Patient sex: F
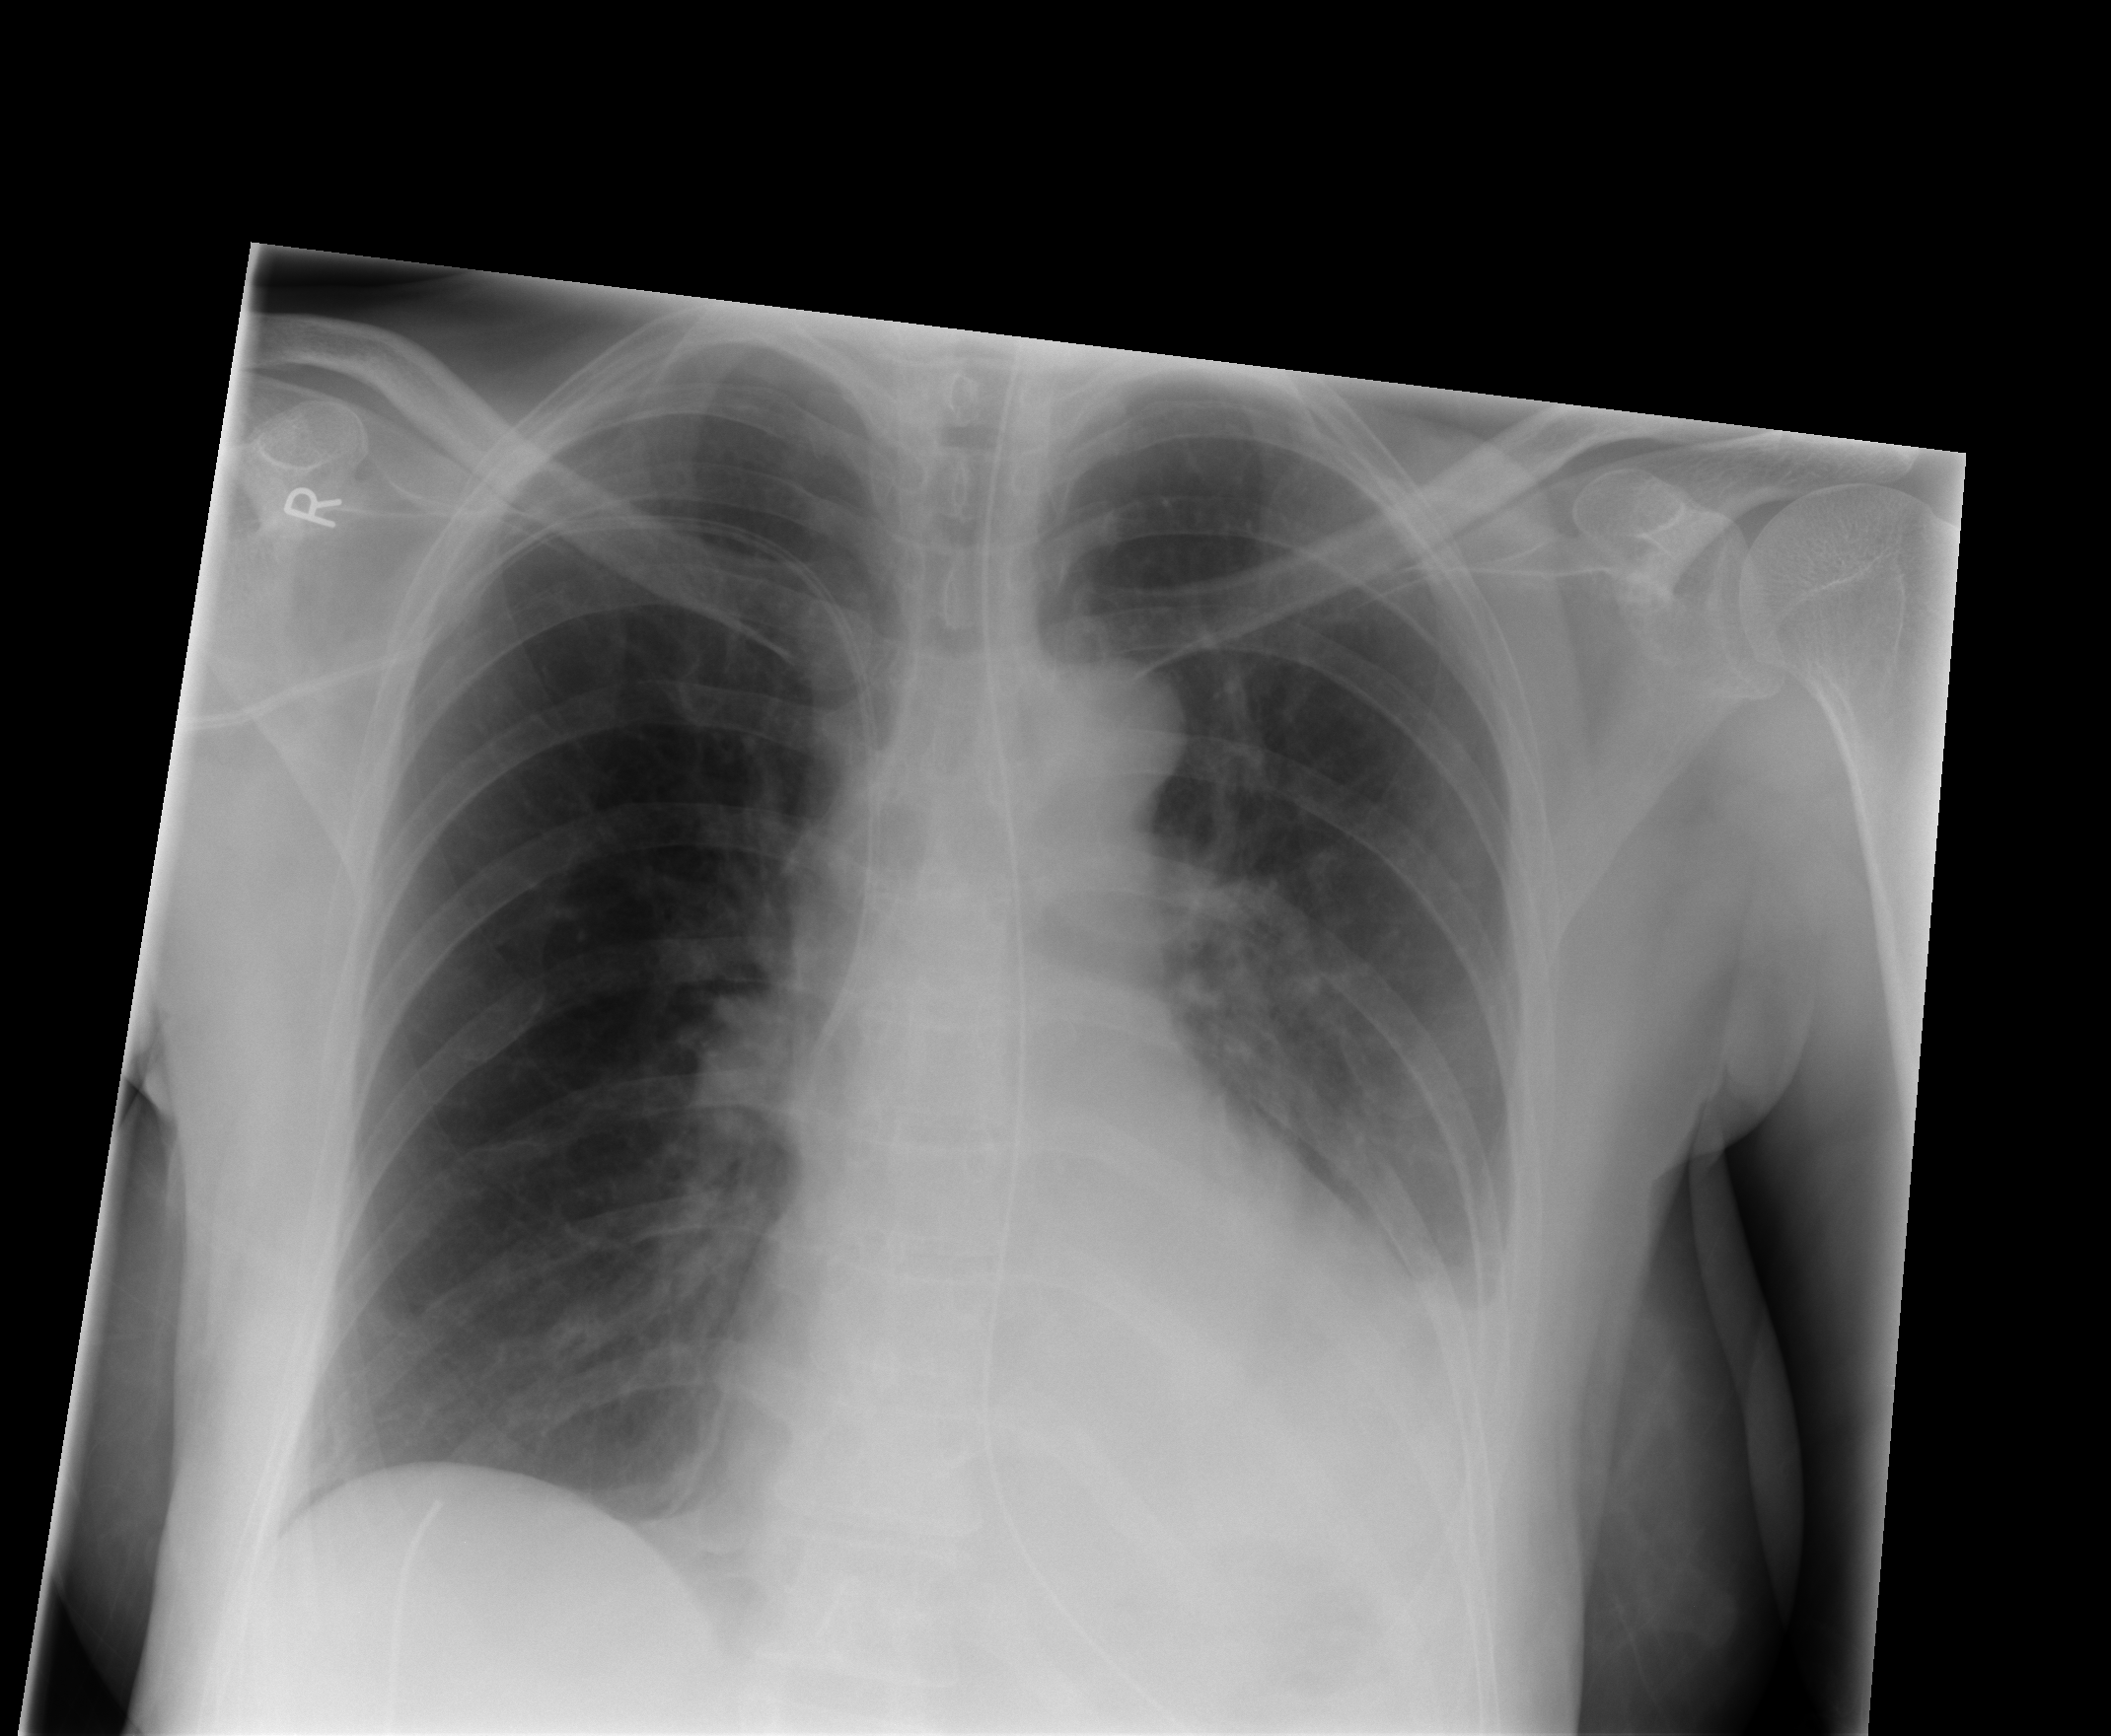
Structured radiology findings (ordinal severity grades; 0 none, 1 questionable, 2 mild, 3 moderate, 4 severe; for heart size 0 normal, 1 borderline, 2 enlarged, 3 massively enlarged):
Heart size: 2
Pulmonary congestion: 2
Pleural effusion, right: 0
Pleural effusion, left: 2
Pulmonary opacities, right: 0
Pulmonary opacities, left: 1
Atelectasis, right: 0
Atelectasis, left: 2